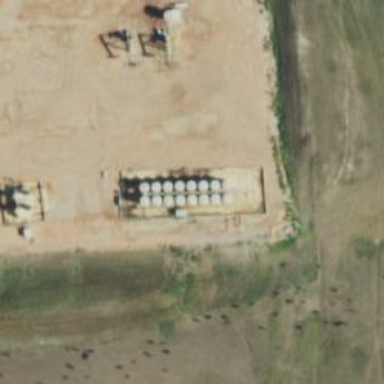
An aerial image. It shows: Storage tank with man-made structure.